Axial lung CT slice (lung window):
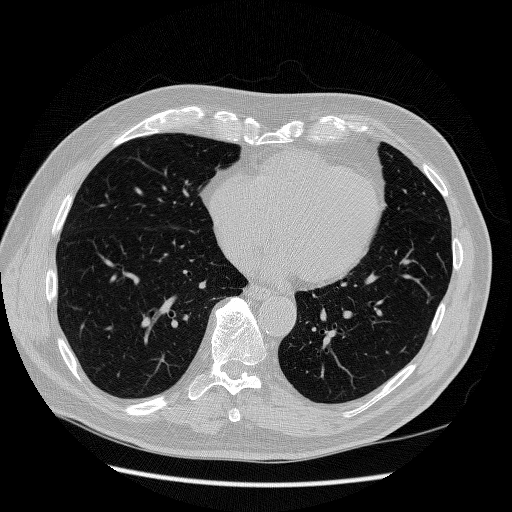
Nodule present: no